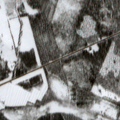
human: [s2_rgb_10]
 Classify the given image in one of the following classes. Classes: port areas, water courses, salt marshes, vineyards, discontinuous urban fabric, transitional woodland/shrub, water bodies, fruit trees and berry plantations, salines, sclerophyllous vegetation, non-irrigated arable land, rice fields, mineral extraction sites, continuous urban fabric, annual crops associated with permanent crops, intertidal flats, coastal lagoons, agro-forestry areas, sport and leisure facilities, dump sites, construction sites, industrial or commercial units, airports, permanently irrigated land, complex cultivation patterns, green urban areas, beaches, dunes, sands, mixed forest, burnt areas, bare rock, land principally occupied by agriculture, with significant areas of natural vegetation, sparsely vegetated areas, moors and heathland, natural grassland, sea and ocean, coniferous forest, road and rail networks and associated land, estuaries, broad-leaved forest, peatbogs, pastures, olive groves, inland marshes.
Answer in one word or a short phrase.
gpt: land principally occupied by agriculture, with significant areas of natural vegetation, coniferous forest